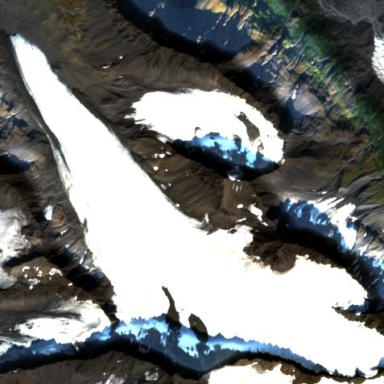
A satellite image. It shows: Majestic glacier in the distance.